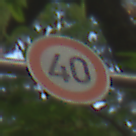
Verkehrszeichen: Geschwindigkeit40
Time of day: MorningAfternoon
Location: Outdoor (RoadRail)
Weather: Clear
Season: NotSpecified
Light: Natural